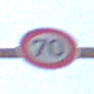
Verkehrszeichen: Geschwindigkeit70
Umgebung: Outdoor, Nature
Tageszeit: Midday
Wetter: PartlyCloudy
Licht: Natural
Jahreszeit: NotSpecified
Kontrast: HighContrast